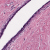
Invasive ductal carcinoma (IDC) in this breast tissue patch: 0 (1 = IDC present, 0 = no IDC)